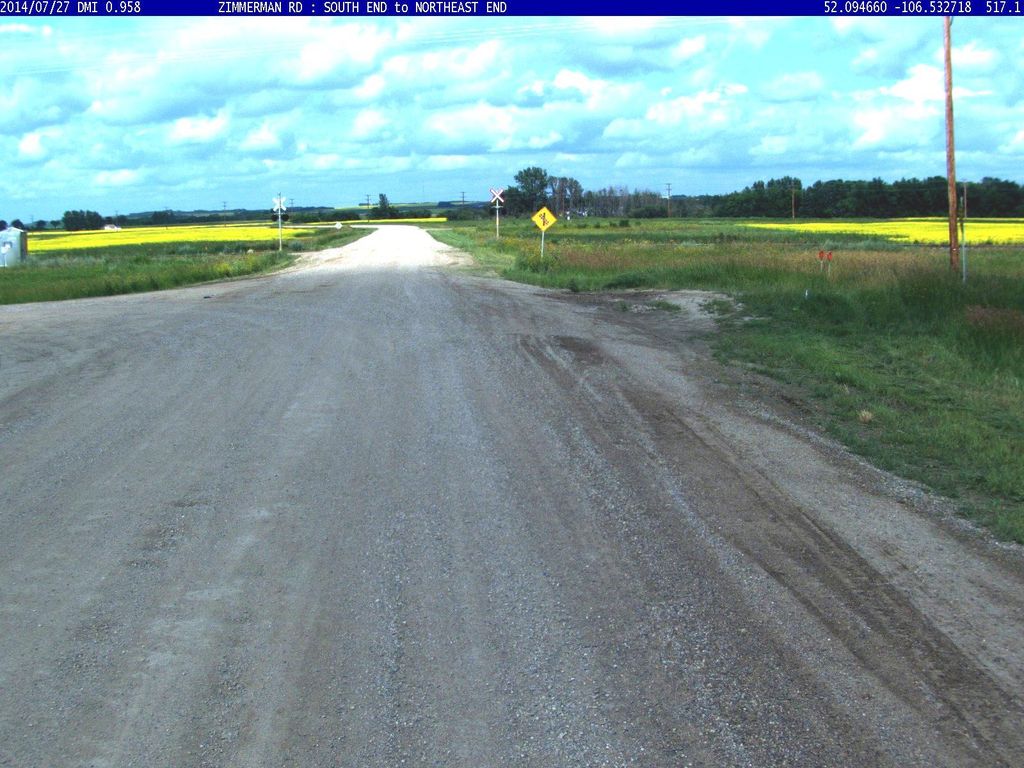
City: saskatoon